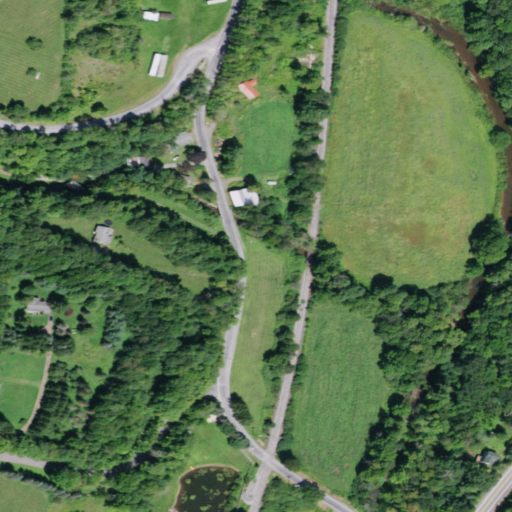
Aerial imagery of valley in New York named Meeker Hollow containing deciduous forest, pasture, open development, mixed forest, low intensity development, medium intensity development, woody wetlands, and open water